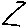
Label: zigzag